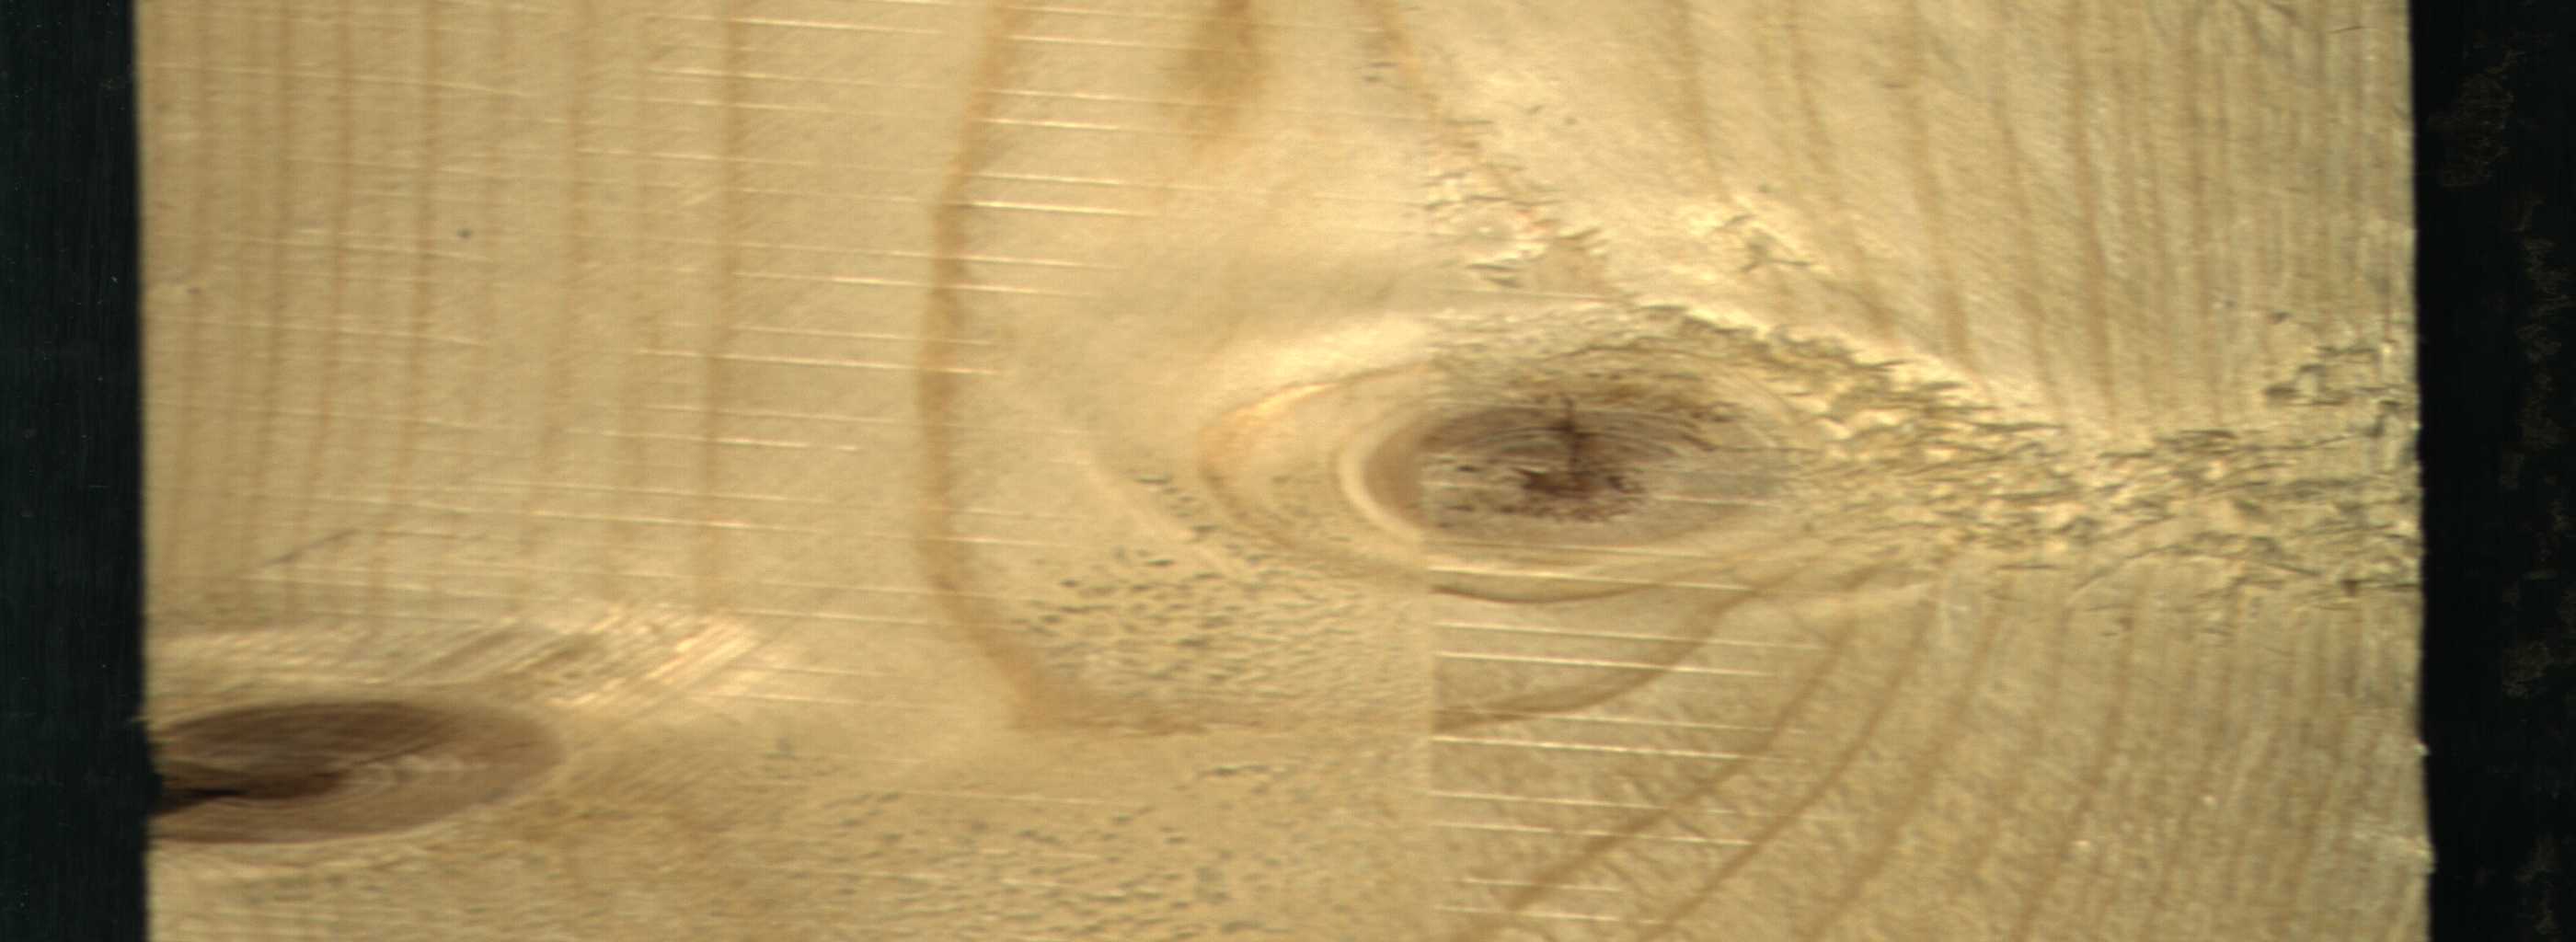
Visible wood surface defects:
knot_with_crack
Live_Knot